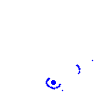
Particle: kaon